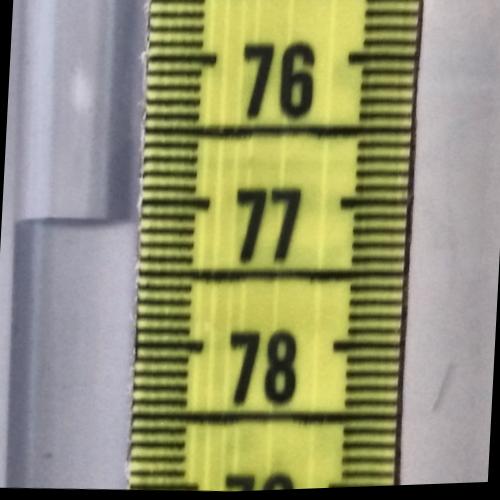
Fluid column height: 77.1 cm